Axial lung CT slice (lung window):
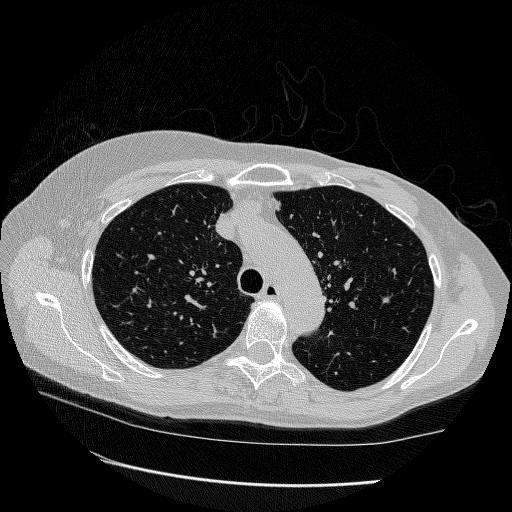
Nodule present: no